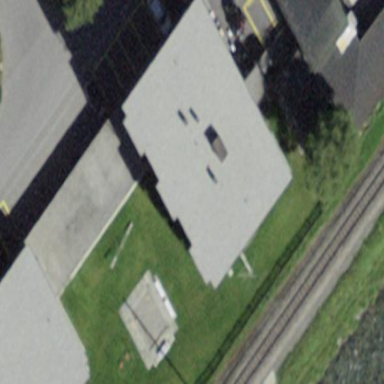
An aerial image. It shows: Building with flat roof.